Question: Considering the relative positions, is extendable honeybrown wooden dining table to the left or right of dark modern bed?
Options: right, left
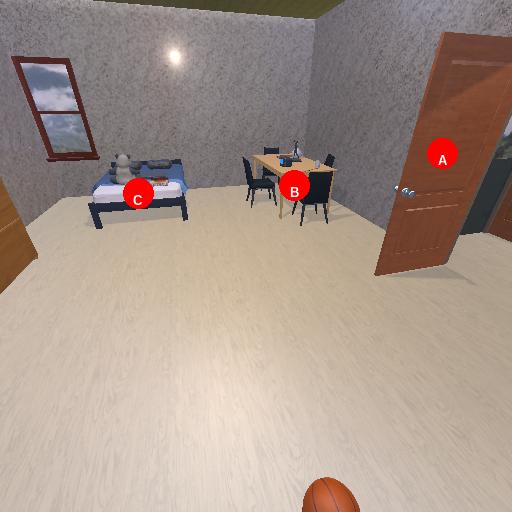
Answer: right